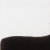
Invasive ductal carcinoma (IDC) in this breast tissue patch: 0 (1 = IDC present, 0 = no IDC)